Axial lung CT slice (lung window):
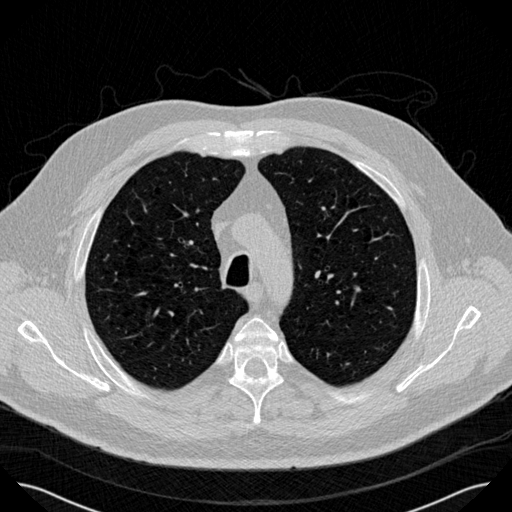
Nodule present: no